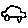
Label: car